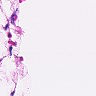
Metastatic tissue present: no